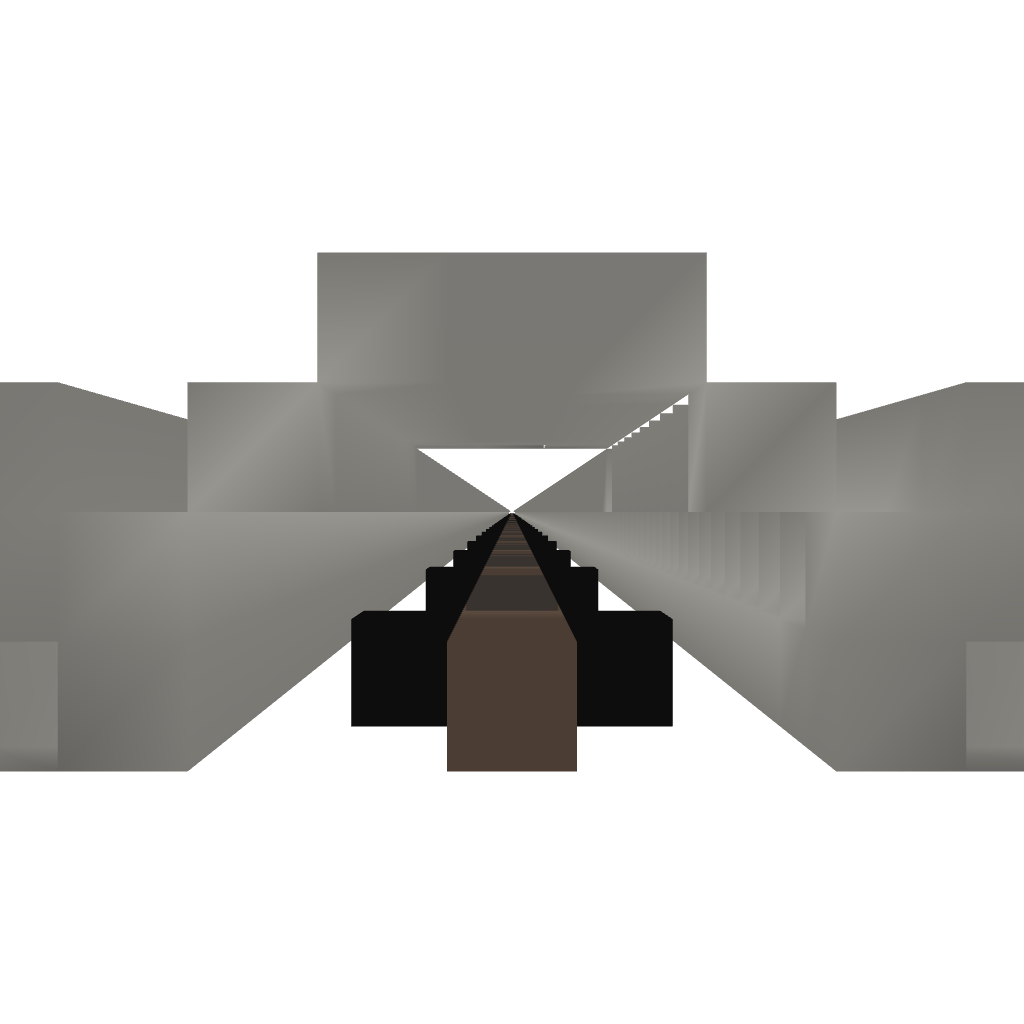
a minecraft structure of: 1000x11 Lava Tunnel